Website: macys
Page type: gifting
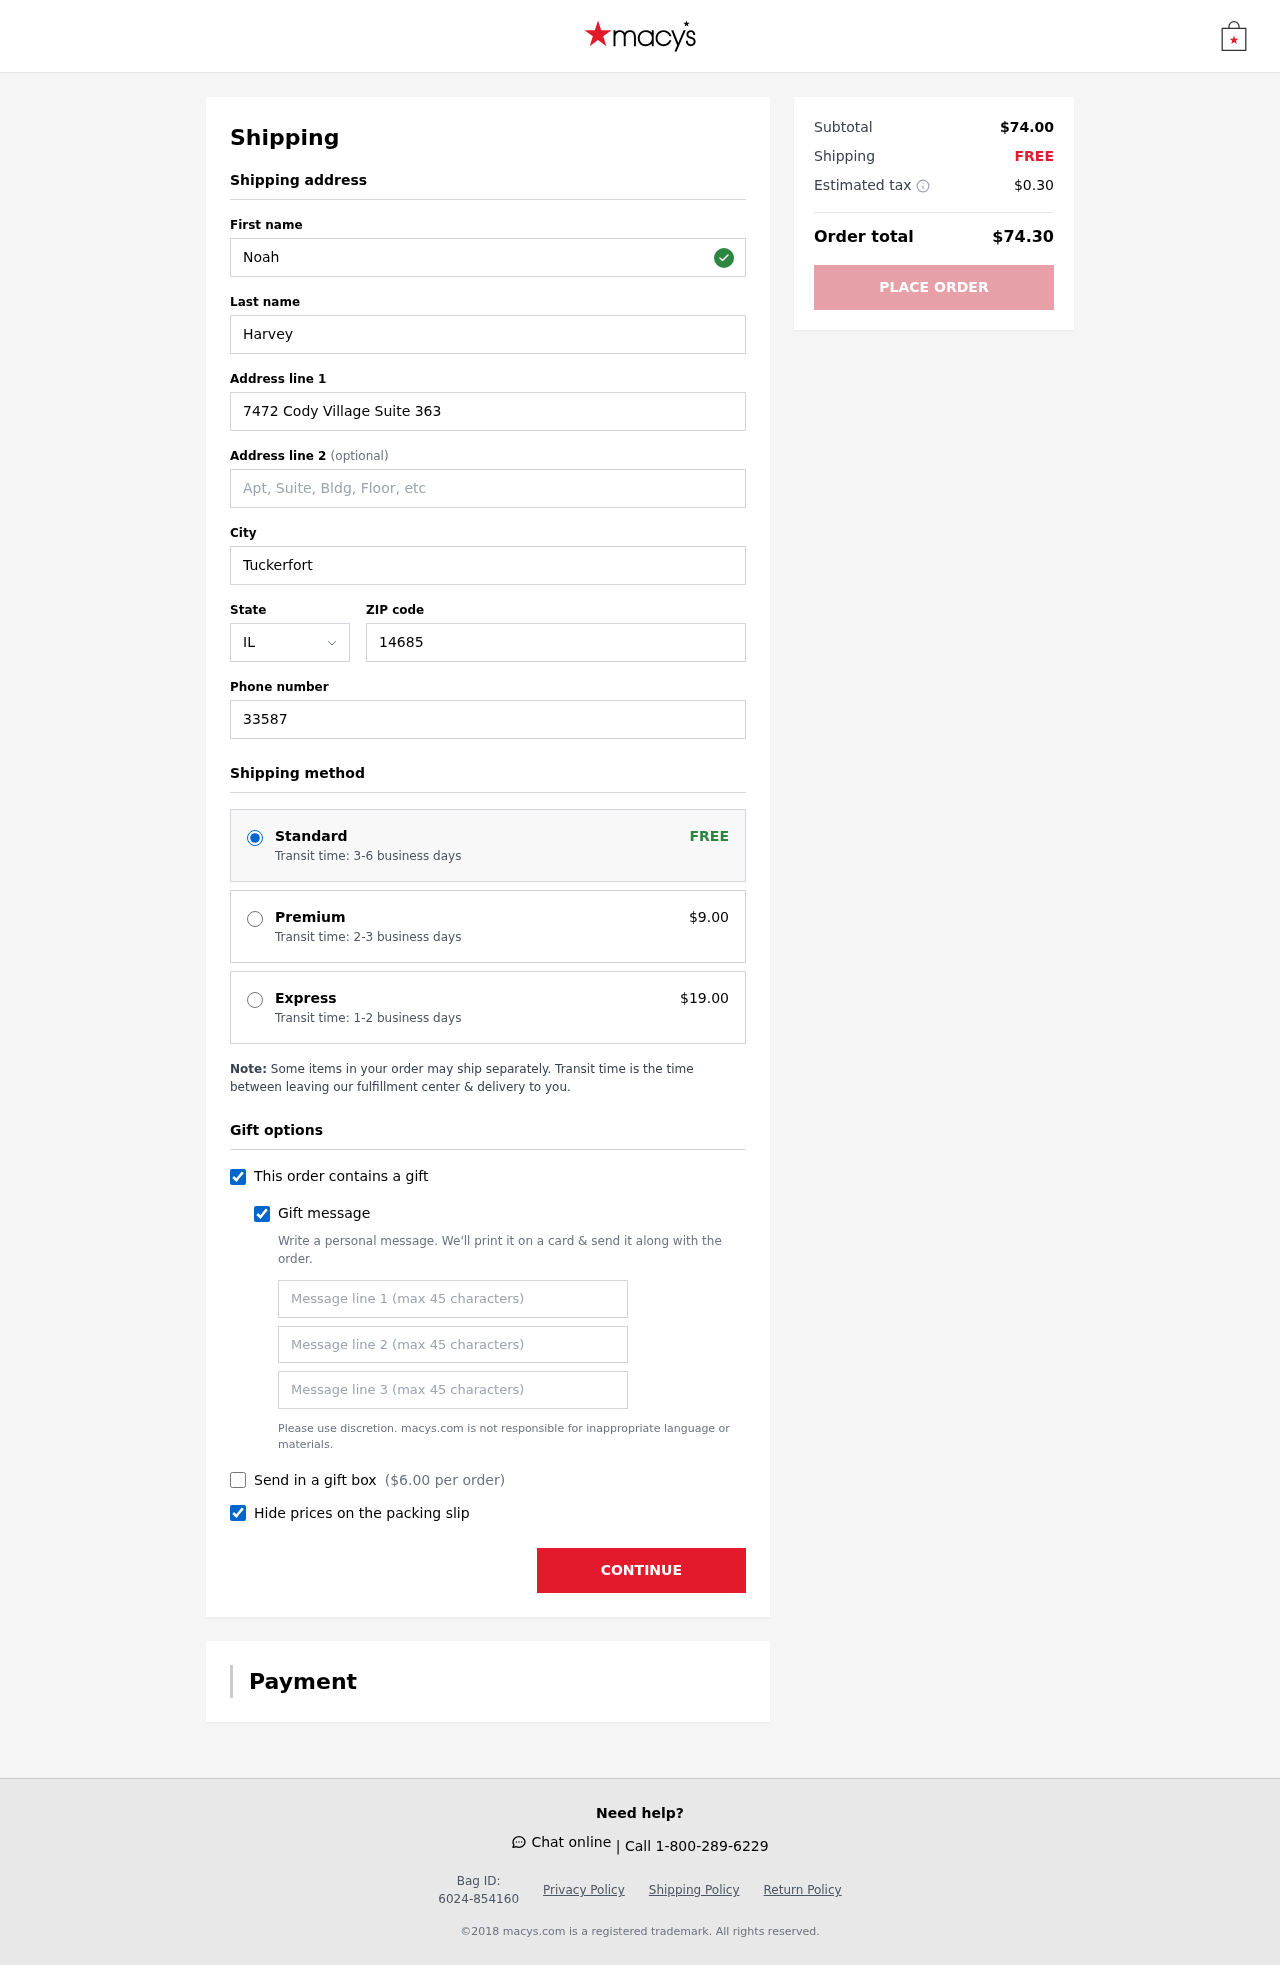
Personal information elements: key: PII_STATE_ABBR
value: IL
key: PII_FIRSTNAME
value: Noah
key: PII_LASTNAME
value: Harvey
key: PII_STREET
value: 7472 Cody Village Suite 363
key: PII_CITY
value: Tuckerfort
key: PII_POSTCODE
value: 14685
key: PII_PHONE
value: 3358743518
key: PII_GIFT_MESSAGE
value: Hey Frank, I remember you mentioning how much you needed a solid pair for your runs, so I thought these might give you the boost you're looking for. Can't wait to see you hit the pavement in style! Cheers to many miles ahead!  Noah
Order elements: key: ORDER_SHIPPING_STANDARD
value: Transit time: 3-6 business days
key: ORDER_SHIPPING_PREMIUM
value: Transit time: 2-3 business days
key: ORDER_SHIPPING_PREMIUM_PRICE
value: $9.00
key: ORDER_SHIPPING_EXPRESS
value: Transit time: 1-2 business days
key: ORDER_SHIPPING_EXPRESS_PRICE
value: $19.00
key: ORDER_GIFT_BOX_PRICE
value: $6.00
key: ORDER_SUBTOTAL
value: $74.00
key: ORDER_SHIPPING_COST
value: FREE
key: ORDER_TAX
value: $0.30
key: ORDER_TOTAL
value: $74.30